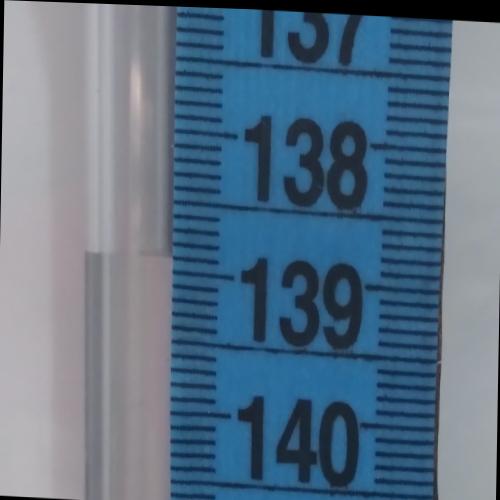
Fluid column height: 138.9 cm